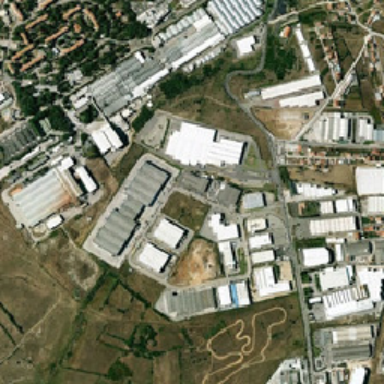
There is a residential building and factory building with red roof with white and grey roof near the road to green and brown ground .